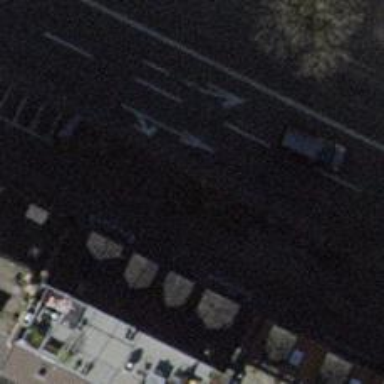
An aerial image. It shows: Bicycle parking area with stands available.